Aerial crown-view tile of a tropical tree (Barro Colorado Island, Panama), acquired 20240918:
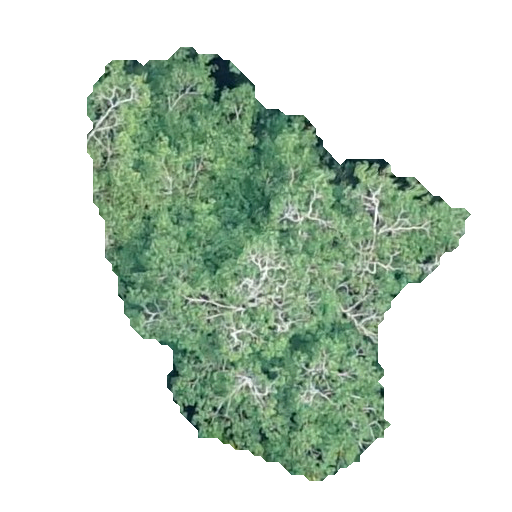
Species: Hura crepitans
GBIF accepted scientific name: Hura crepitans
Crown area: 153.434 m²